Field crop: maize
Growth stage: 2
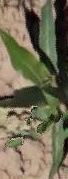
Species: maize